Question: I want to set image into UIScrollView, but there is a problem. Image is outside of UIScrollView.
I use [self.scrollView addSubview:view];

'''
enter code here
'''
scrollView = [[UIScrollView alloc] initWithFrame:scrollViewRect];
'''
-(void)scrollViewDidScroll:(UIScrollView *)sv
{
int page = [self currentPage];
// Load the visible and neighbouring pages
[self loadPage:page-1];
[self loadPage:page];
[self loadPage:page+1];
}
-(void)loadPage:(int)page
{
// Sanity checks
if (page < 0) return;
if (page >= [scrollViewPages count]) return;
// Check if the page is already loaded
UIView *view = [scrollViewPages objectAtIndex:page];
// if the view is null we request the view from our delegate
if ((NSNull *)view == [NSNull null])
{
view = [delegate viewForItemAtIndex:self index:page];
[scrollViewPages replaceObjectAtIndex:page withObject:view];
}
// add the controller's view to the scroll view if it's not already added
if (view.superview == nil)
{
// Position the view in our scrollview
CGRect viewFrame = view.frame;
viewFrame.origin.x = viewFrame.size.width * page;
viewFrame.origin.y = 0;
view.frame = viewFrame;
[self.scrollView addSubview:view];
}
'''
}
'''
enter code here
'''
I've attached my project at <URL>
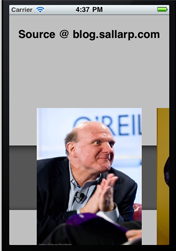
Answer: Are you assigning desired frame to the view before adding it to the scroll view?